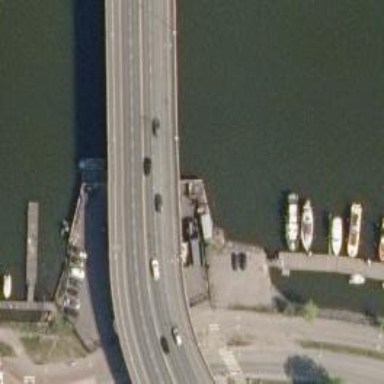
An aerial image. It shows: Asphalt surface bridge.